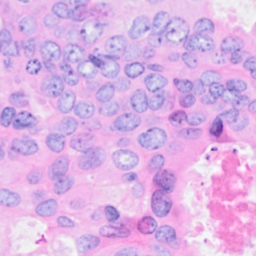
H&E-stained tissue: Breast